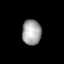
Tissue: lung
Cell type: Epithelial cells
Senescence score: 0.2091
Nuclear area (px): 473
Mean DAPI intensity: 164.533